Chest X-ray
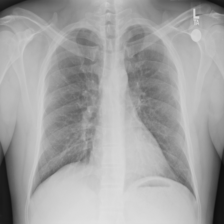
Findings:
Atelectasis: negative
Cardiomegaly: negative
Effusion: negative
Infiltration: negative
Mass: negative
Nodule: negative
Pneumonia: negative
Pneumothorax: negative
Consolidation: negative
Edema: negative
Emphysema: negative
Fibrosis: negative
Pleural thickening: negative
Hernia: negative